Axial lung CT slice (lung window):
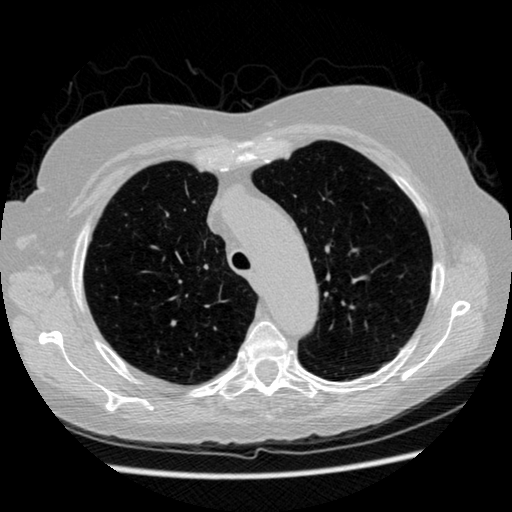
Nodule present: no